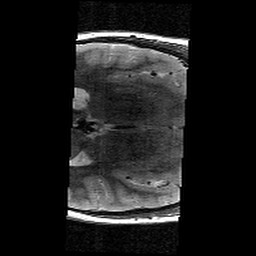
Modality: T2w
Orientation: axial
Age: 10
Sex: male
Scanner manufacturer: siemens
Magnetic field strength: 3 T
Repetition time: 9.23 s
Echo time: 0.067 s